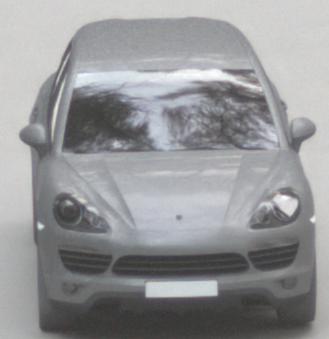
Make: Porsche
Model: Cayenne
Detailed model: Cayenne (958)
Model produced from: 2010/05
Model produced until: 2014/07
Doors: 5
Color: gray
Road condition: dry road
Daytime: sunrise or sunset
Contrast: medium contrast